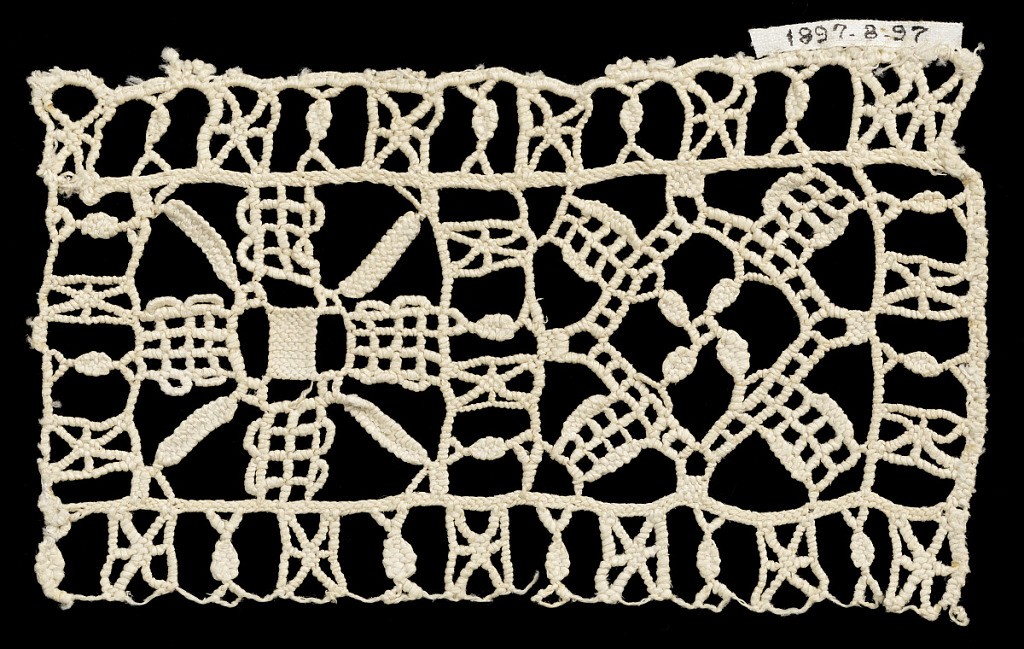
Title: Fragment
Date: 17th century
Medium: linen Technique: needle knotting
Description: Two squares with surrounding geometric border. Each square contains a geometric design built on the border.